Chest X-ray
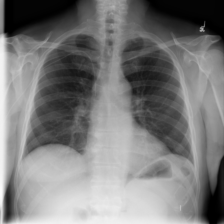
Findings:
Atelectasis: positive
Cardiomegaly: negative
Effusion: negative
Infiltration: negative
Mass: negative
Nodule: negative
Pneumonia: negative
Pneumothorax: negative
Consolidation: negative
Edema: negative
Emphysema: negative
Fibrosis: negative
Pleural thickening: negative
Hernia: negative